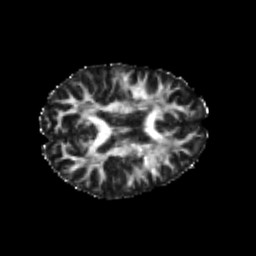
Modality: FA
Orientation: axial
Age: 20
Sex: female
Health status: healthy
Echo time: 0.074 s